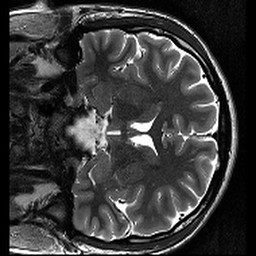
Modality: T2w
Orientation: coronal